二年级 · 算术

| (mimes |
| :---: |
| $21 \div 3$ |

$\left[\begin{array}{l}200 \\ 3 \\ 3\end{array}\right.$

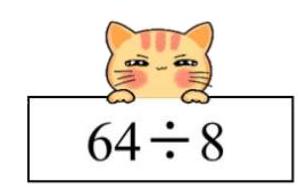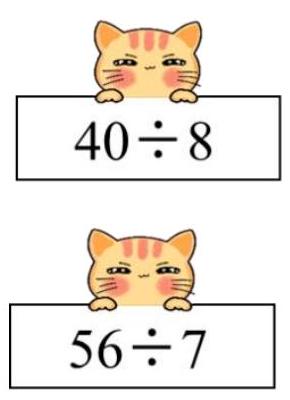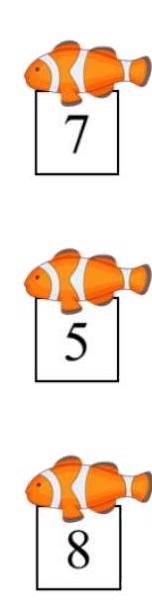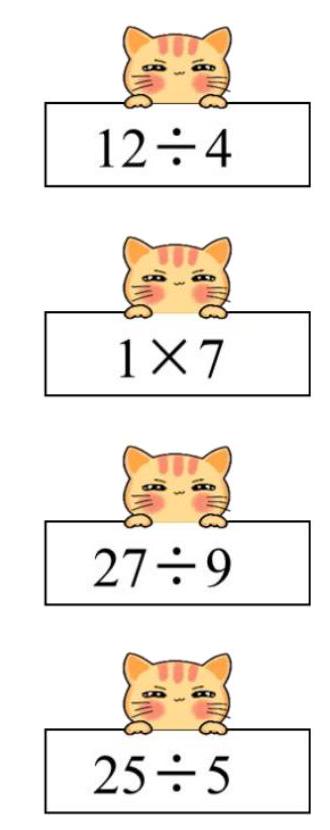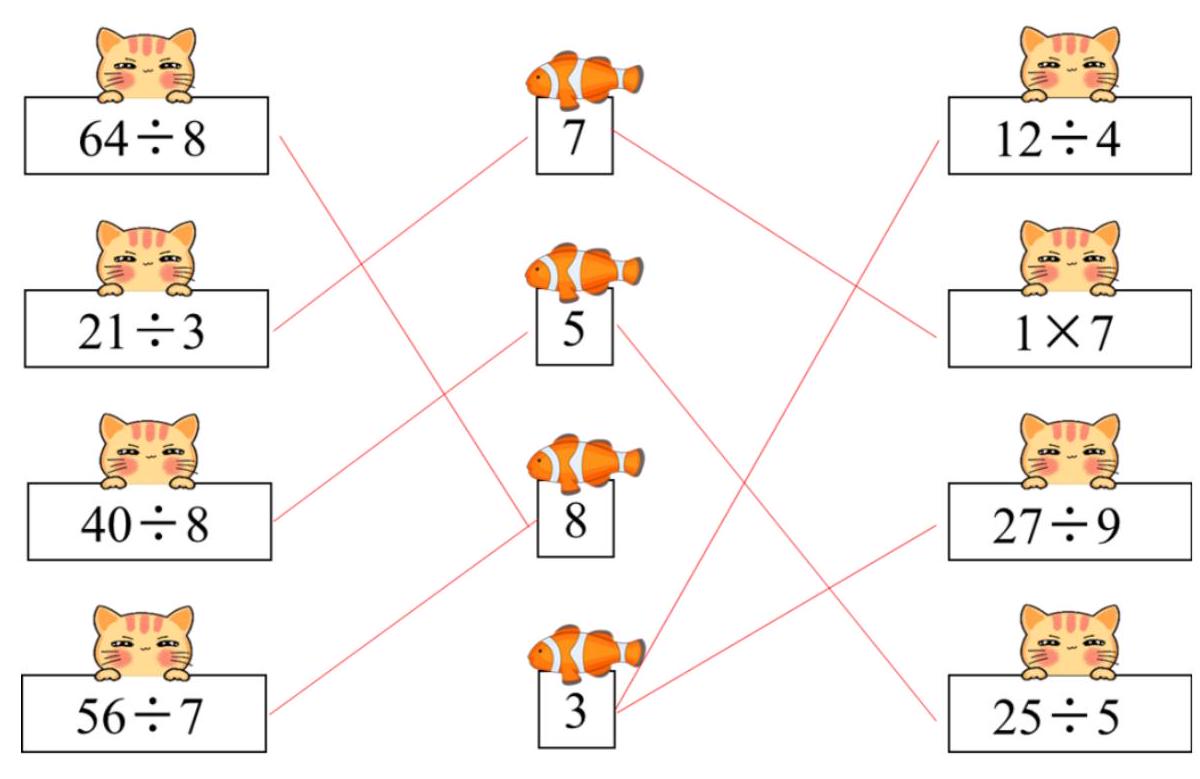
答案: 每条线 1 分，共 8 分）